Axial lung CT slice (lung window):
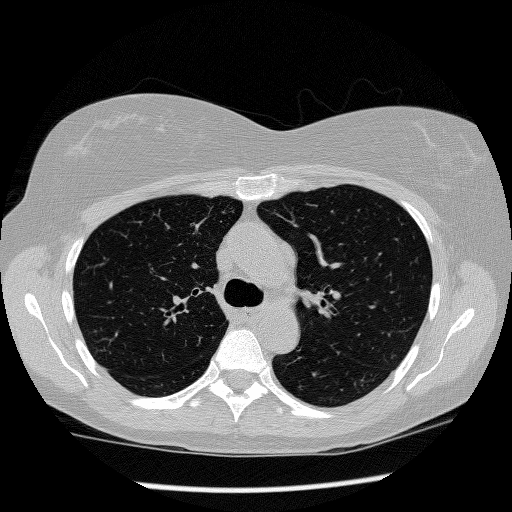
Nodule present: no